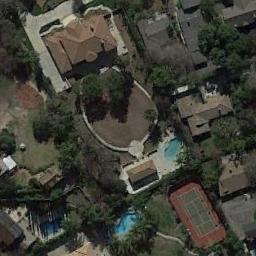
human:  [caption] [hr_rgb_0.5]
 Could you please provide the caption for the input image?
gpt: There is a long blue and green tennis court in the picture .

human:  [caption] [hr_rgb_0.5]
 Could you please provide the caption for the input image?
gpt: There are many buildings of different shapes beside the tennis courts .

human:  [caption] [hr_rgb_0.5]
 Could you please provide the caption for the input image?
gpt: Tennis court and swimming pool in the middle of a residential area surrounded by trees .

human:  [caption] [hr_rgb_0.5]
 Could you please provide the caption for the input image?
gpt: The tennis court is on the grass next to some buildings and trees .

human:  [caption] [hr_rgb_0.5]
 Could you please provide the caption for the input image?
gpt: There are some green trees and buildings around the tennis court .